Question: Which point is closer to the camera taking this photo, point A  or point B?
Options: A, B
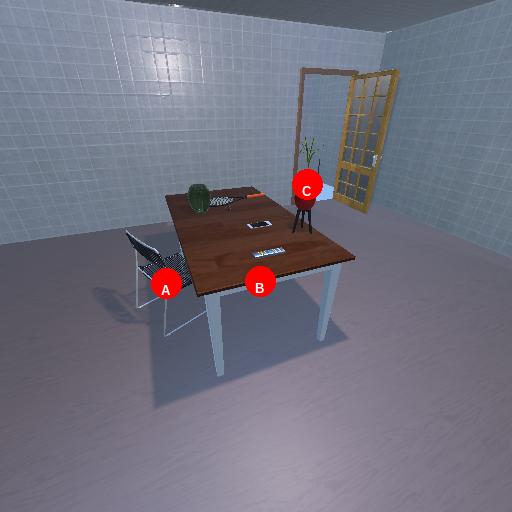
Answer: A